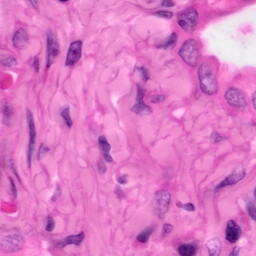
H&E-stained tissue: Pancreatic